Question: I am in the process of migrating an existing web application from '.Net 1.1' to '.Net 4.0'
The application originally used Crystal Reports 11 and in the process of migration we are upgrading these reports to use Crystal Reports 13 (CRVS 2010) SP3.
For one of the reports, the requirement is to show the entire data in a single page (the report viewer control is turned off). I am just not able to get it to work in the migrated report.
Thr properties set are:
'DisplayToolbar' : 'false' (crystal report viewer control)
'SeparatePages' : 'false' (crystal report viewer control)
'Keep Together' on all sections : 'true' (in the rpt file)
'Suppress Blank Section' :'true'
As I did not have much in page footer I set the 'Reserve Minimum Page' footer property. I also set 'Clamp Page footer' property
However when my report is displayed in the page, I observe blank lines in between the content like in the sample below.

These gaps appear right at the point where I would have had the page break if I had enabled paging. This makes my report look odd on the web page. With the old application which used previous version of CR this was not the case. Is there a way I can fix this without having to revert to paging?
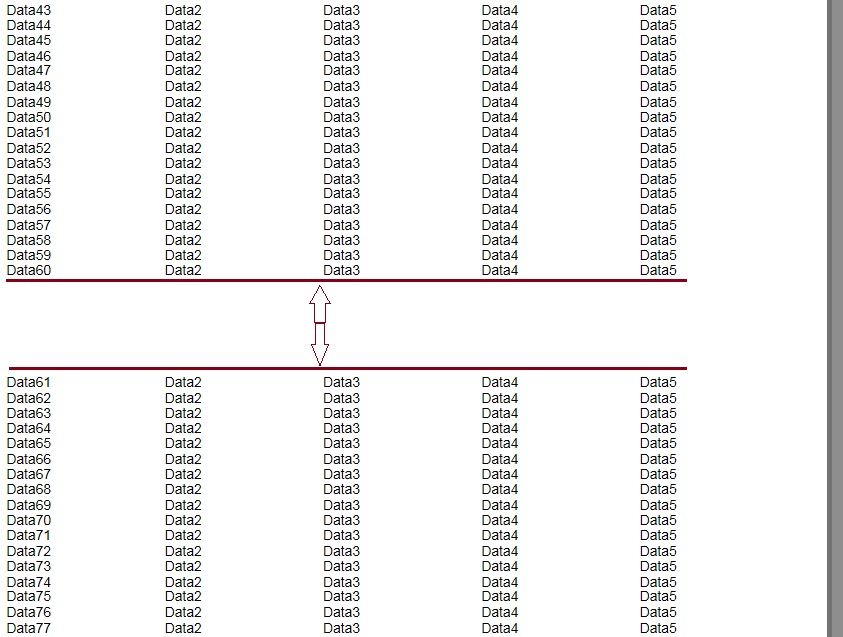
Answer: Apparently it is a defect in the current implementation. We have instead decided to revert to 12.x where this issue is not present. It is mentioned that this issue has been fixed in the new SP but we didnt try it out.
Refer SAP support forum:
<URL>